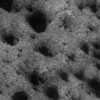
Label: not_dusty